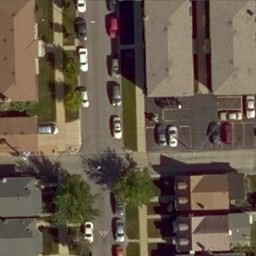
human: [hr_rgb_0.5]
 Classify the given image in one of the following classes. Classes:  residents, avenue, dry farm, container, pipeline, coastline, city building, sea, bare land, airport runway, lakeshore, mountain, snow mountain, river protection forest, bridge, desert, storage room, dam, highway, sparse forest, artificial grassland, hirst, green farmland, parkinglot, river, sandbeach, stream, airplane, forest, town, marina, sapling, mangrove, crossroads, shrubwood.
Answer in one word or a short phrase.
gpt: residents